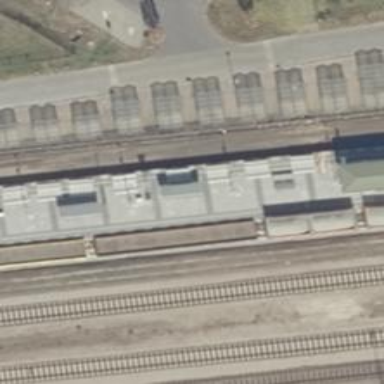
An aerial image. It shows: Public transport shelter.